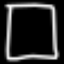
Label: square